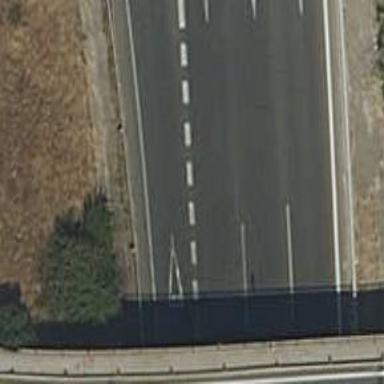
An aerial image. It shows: Road with "give way" sign.